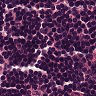
Metastatic tissue present: no